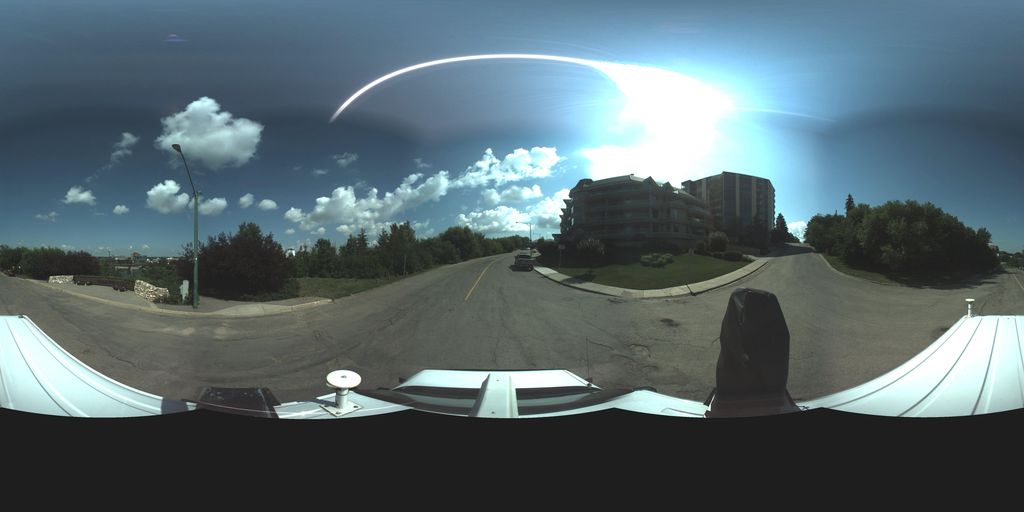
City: saskatoon